Field crop: maize
Growth stage: 2
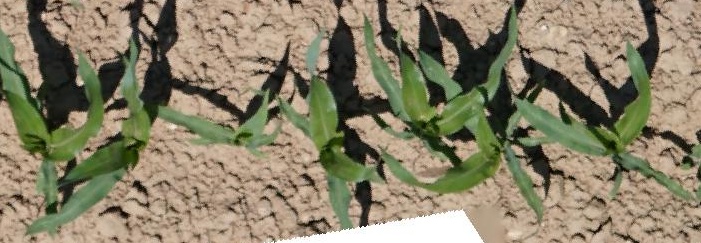
Species: maize